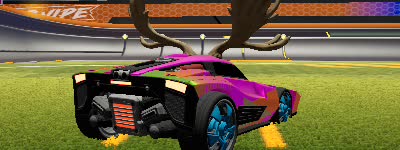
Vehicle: breakout